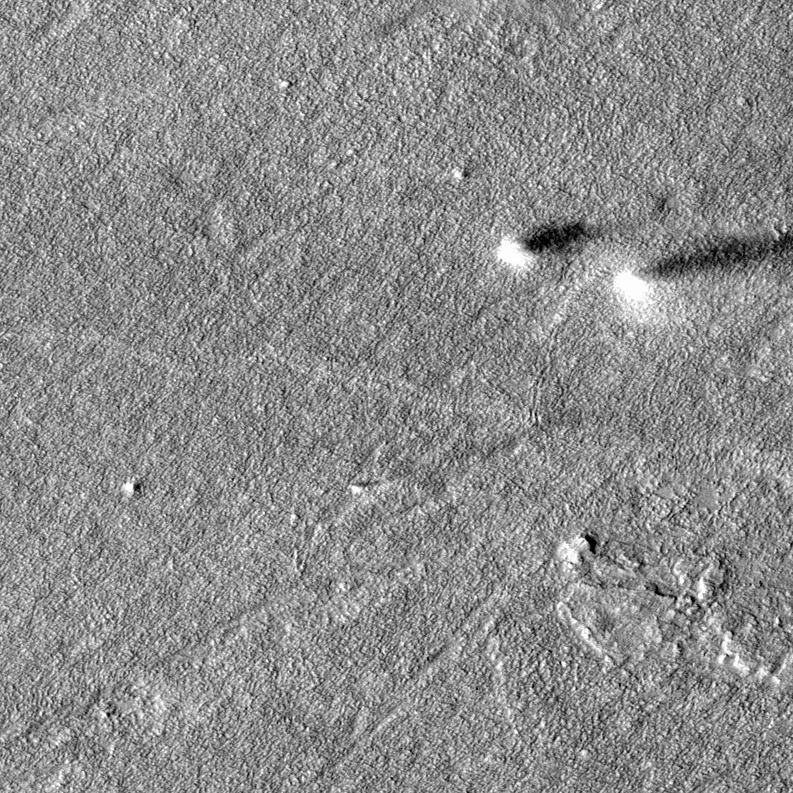
Label: dustdevil, dustdevil